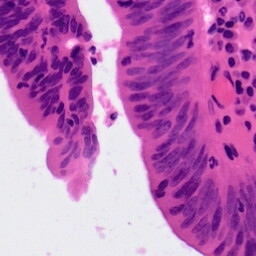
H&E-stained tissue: Colon